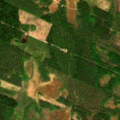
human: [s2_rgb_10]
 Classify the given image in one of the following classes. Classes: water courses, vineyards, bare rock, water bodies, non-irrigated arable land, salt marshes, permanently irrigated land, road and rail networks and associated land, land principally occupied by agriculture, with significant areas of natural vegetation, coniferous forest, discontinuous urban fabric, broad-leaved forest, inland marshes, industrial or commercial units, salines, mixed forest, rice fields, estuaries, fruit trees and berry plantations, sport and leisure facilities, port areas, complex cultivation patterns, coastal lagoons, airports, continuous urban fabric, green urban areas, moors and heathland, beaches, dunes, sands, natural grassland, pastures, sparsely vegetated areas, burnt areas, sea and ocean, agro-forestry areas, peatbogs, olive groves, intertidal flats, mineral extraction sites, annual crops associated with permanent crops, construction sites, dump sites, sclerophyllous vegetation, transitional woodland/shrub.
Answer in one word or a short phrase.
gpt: coniferous forest, mixed forest